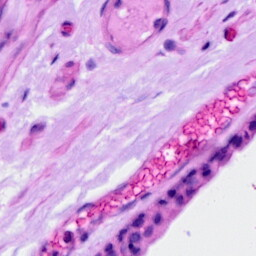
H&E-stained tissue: Ovarian